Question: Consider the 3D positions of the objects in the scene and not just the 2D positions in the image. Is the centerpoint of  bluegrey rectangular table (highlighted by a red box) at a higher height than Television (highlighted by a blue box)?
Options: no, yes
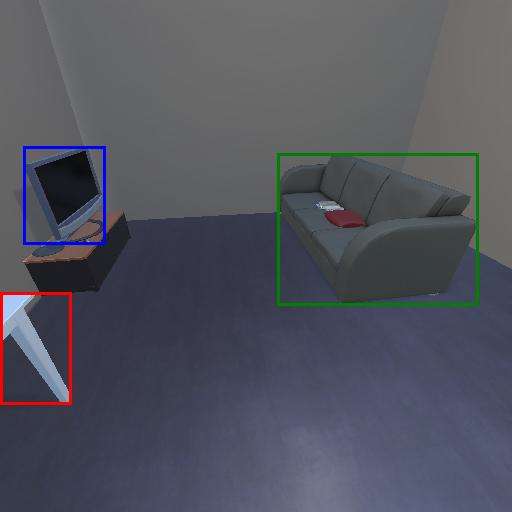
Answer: no